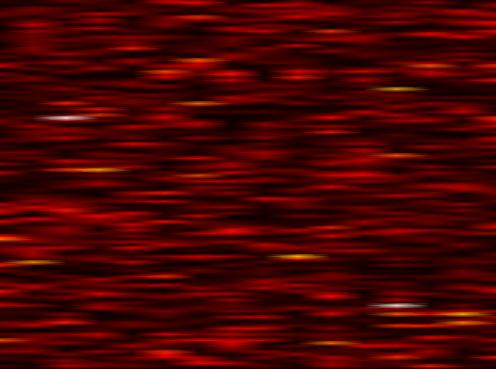
Label: UFMC